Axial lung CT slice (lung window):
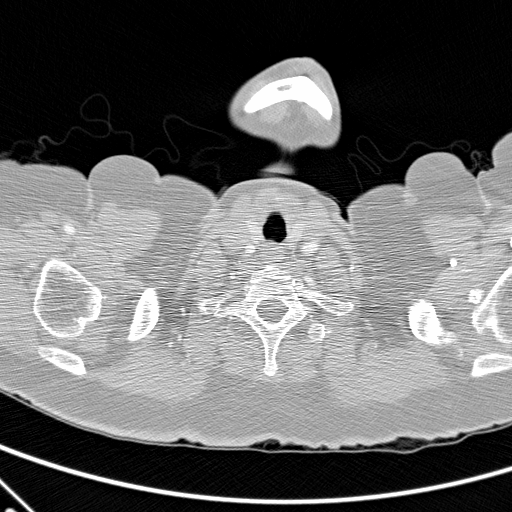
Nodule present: no